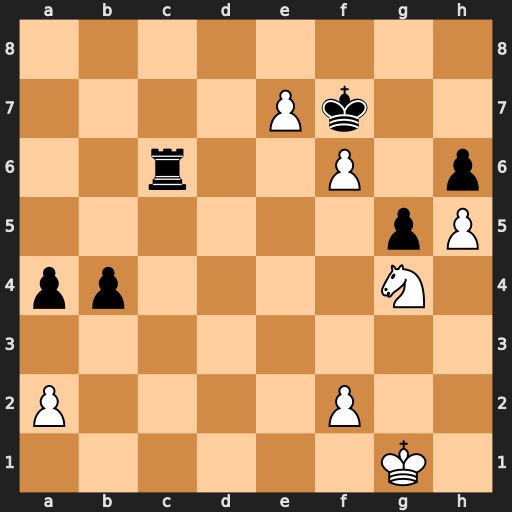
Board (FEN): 8/4Pk2/2r2P1p/6pP/pp4N1/8/P4P2/6K1
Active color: w
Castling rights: -
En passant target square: -
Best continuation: Ne5+ Ke8 f7+ Kxe7 Nxc6+